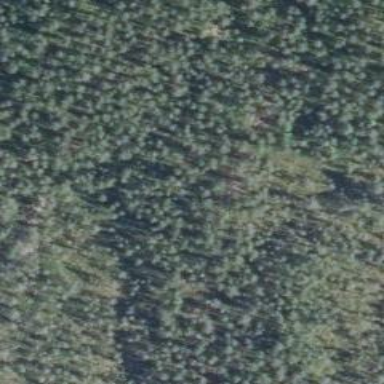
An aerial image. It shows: Woodland with needle-leaved trees.